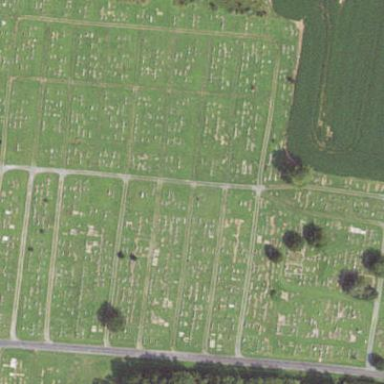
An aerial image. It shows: Graveyard.